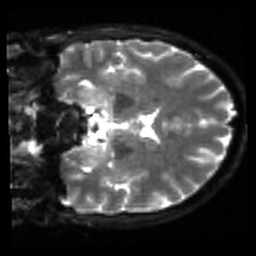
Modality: sbref
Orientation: coronal
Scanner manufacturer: siemens
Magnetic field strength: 3 T
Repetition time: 4 s
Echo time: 0.0594 s